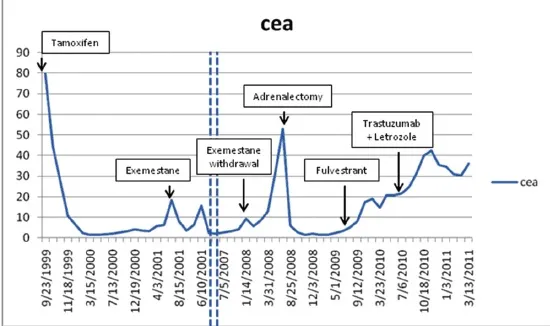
Serum CEA in relation to start of treatments.
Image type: chart (chart)